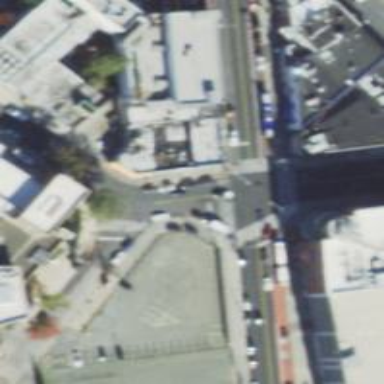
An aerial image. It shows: Crossing road.